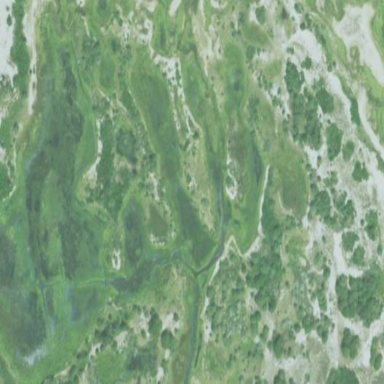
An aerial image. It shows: Saltmarsh wetland area.